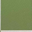
Piece: xx